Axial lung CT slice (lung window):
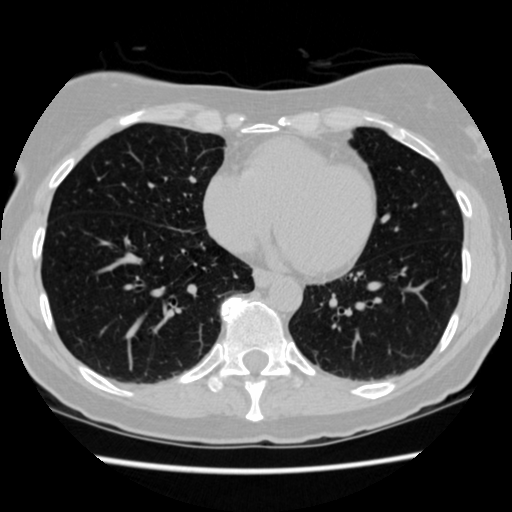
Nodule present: no